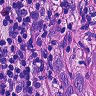
Metastatic tissue present: yes